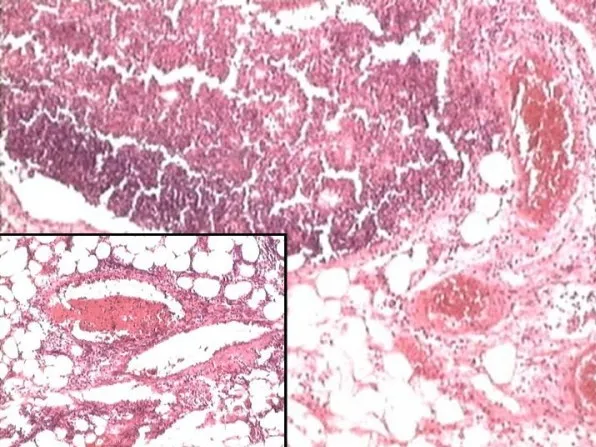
Perinodal blood vessels show marked congestion (H&E-40X), and fibrin thrombi (Inset-H&E-100X).
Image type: pathology (h&e)